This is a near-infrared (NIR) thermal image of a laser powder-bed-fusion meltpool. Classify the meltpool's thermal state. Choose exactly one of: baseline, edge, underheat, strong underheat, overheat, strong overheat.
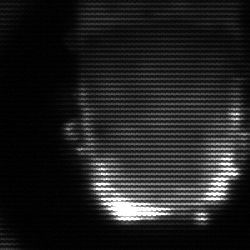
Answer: baseline